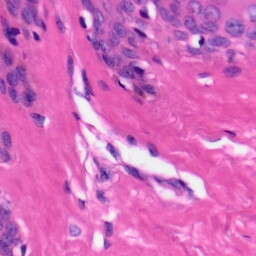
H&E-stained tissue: Skin